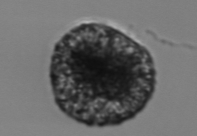
Label: Vicicitus_globosus